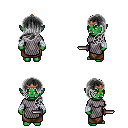
a pixel art fantasy rpg character, female body template, orc, green skin, chain mail, robe skirt, gray left-swept hairstyle, bronze tiara, white cloth bandages, dagger, four views (front, back, left, right), 2x2 character sprite sheet, small pixel art, hard edges, no anti-aliasing